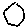
Label: hexagon